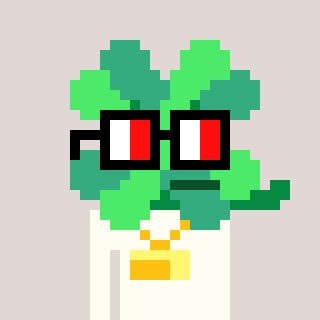
a pixel art character with square glasses with black frames and red eyes, a clover-shaped head and a grayscale-colored body on a warm background